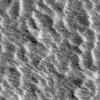
Atmospheric dust classification: not_dusty